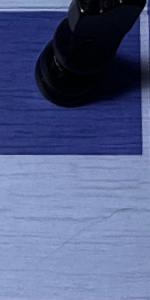
Label: Empty